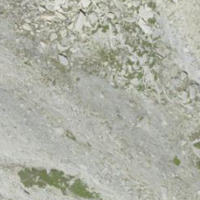
EUNIS habitat code: 48
Species observed at this site:
Viola calcarata